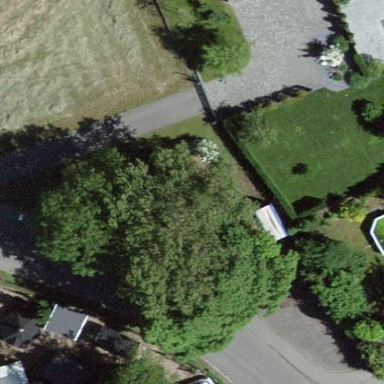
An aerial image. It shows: Shed building.